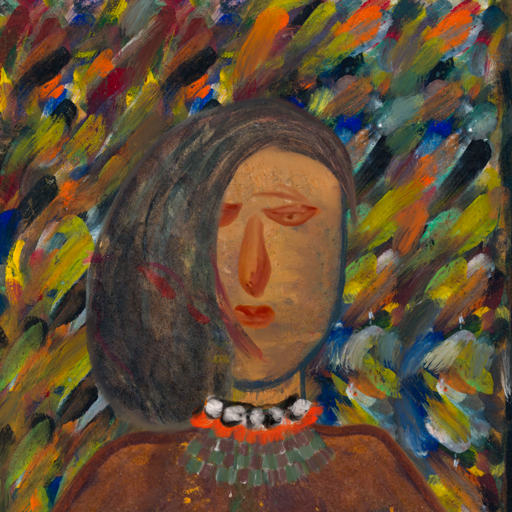
Background: An_Impression, Head And Neck Front: In_The_Sun, Face Front: Pious_Lady, Bust: Comrade, Hair Front: Gypsy_Mother, Head Accessory: Blank, Second Necklace: After_Raid, Necklace: An_Impression, Baby: Blank